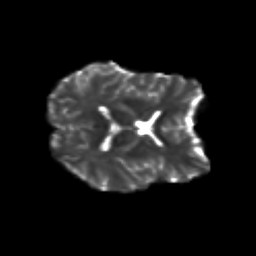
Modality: T2w
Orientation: axial
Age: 19
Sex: female
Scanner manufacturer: siemens
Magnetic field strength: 3 T
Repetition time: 3.5 s
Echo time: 0.125 s